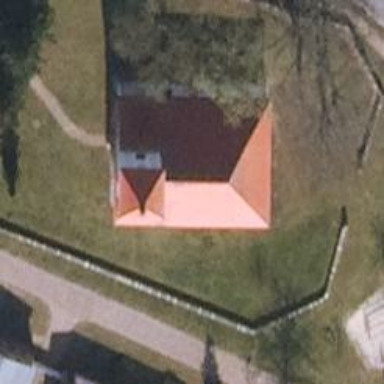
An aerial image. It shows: Beautiful church building.